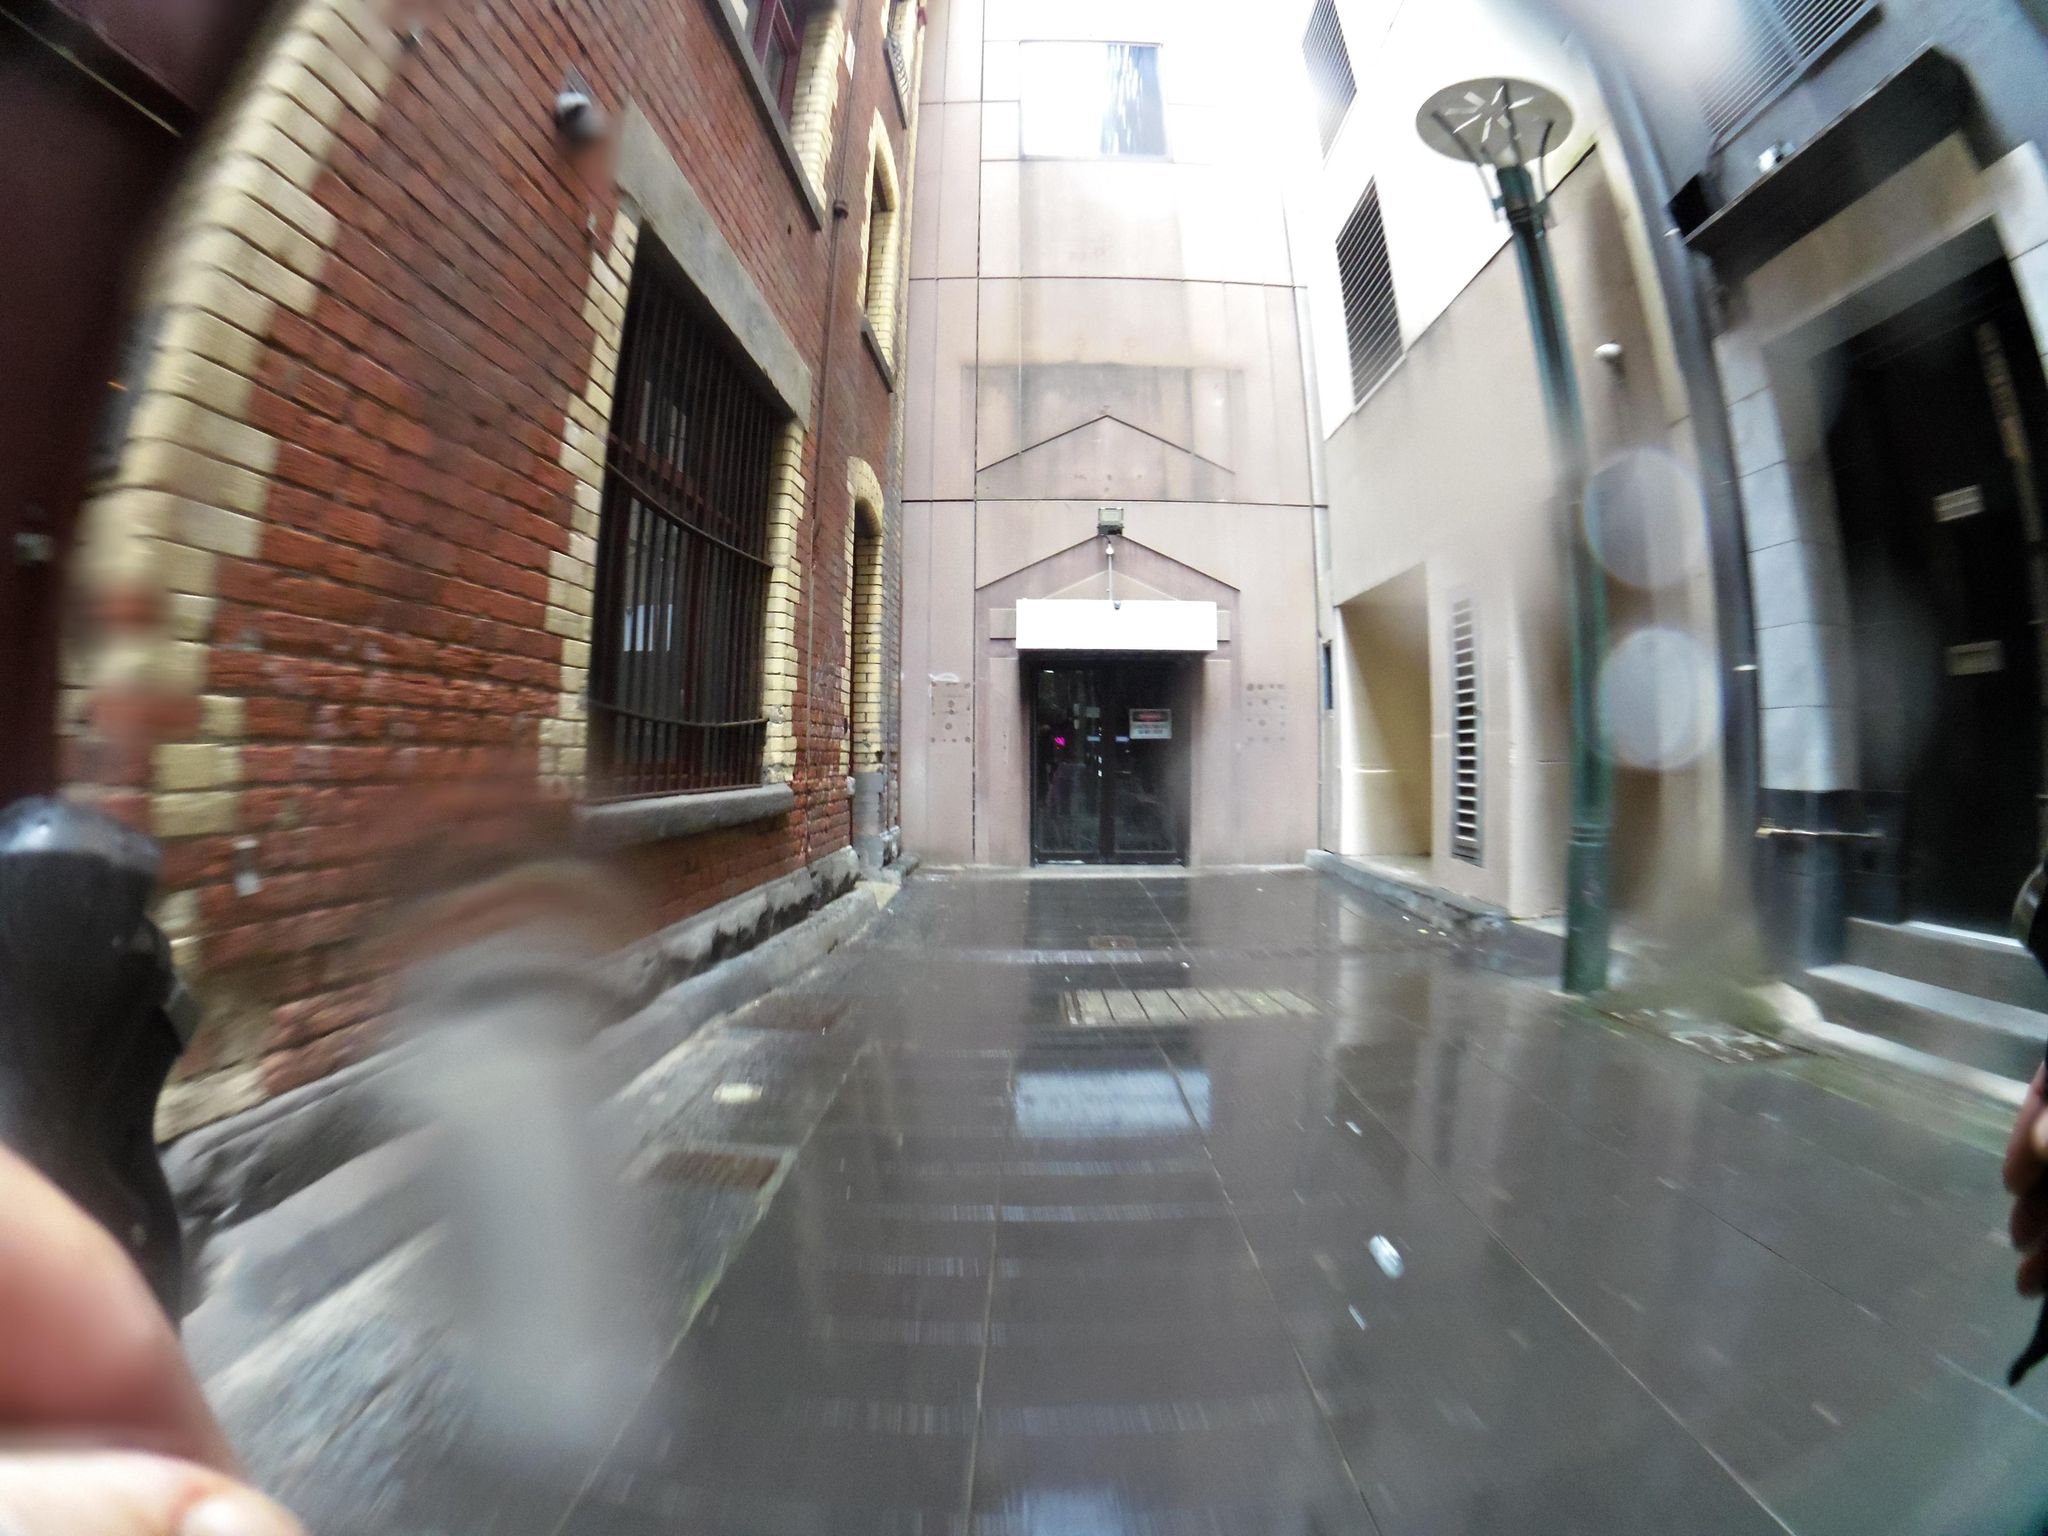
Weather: snowy
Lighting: day
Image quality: slightly poor
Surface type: driving surface
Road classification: footway, corridor, pedestrian
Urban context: urban centre
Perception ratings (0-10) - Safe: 5.85, Lively: 4.74, Beautiful: 2.26, Boring: 5.59, Depressing: 3.94, Wealthy: 1.99